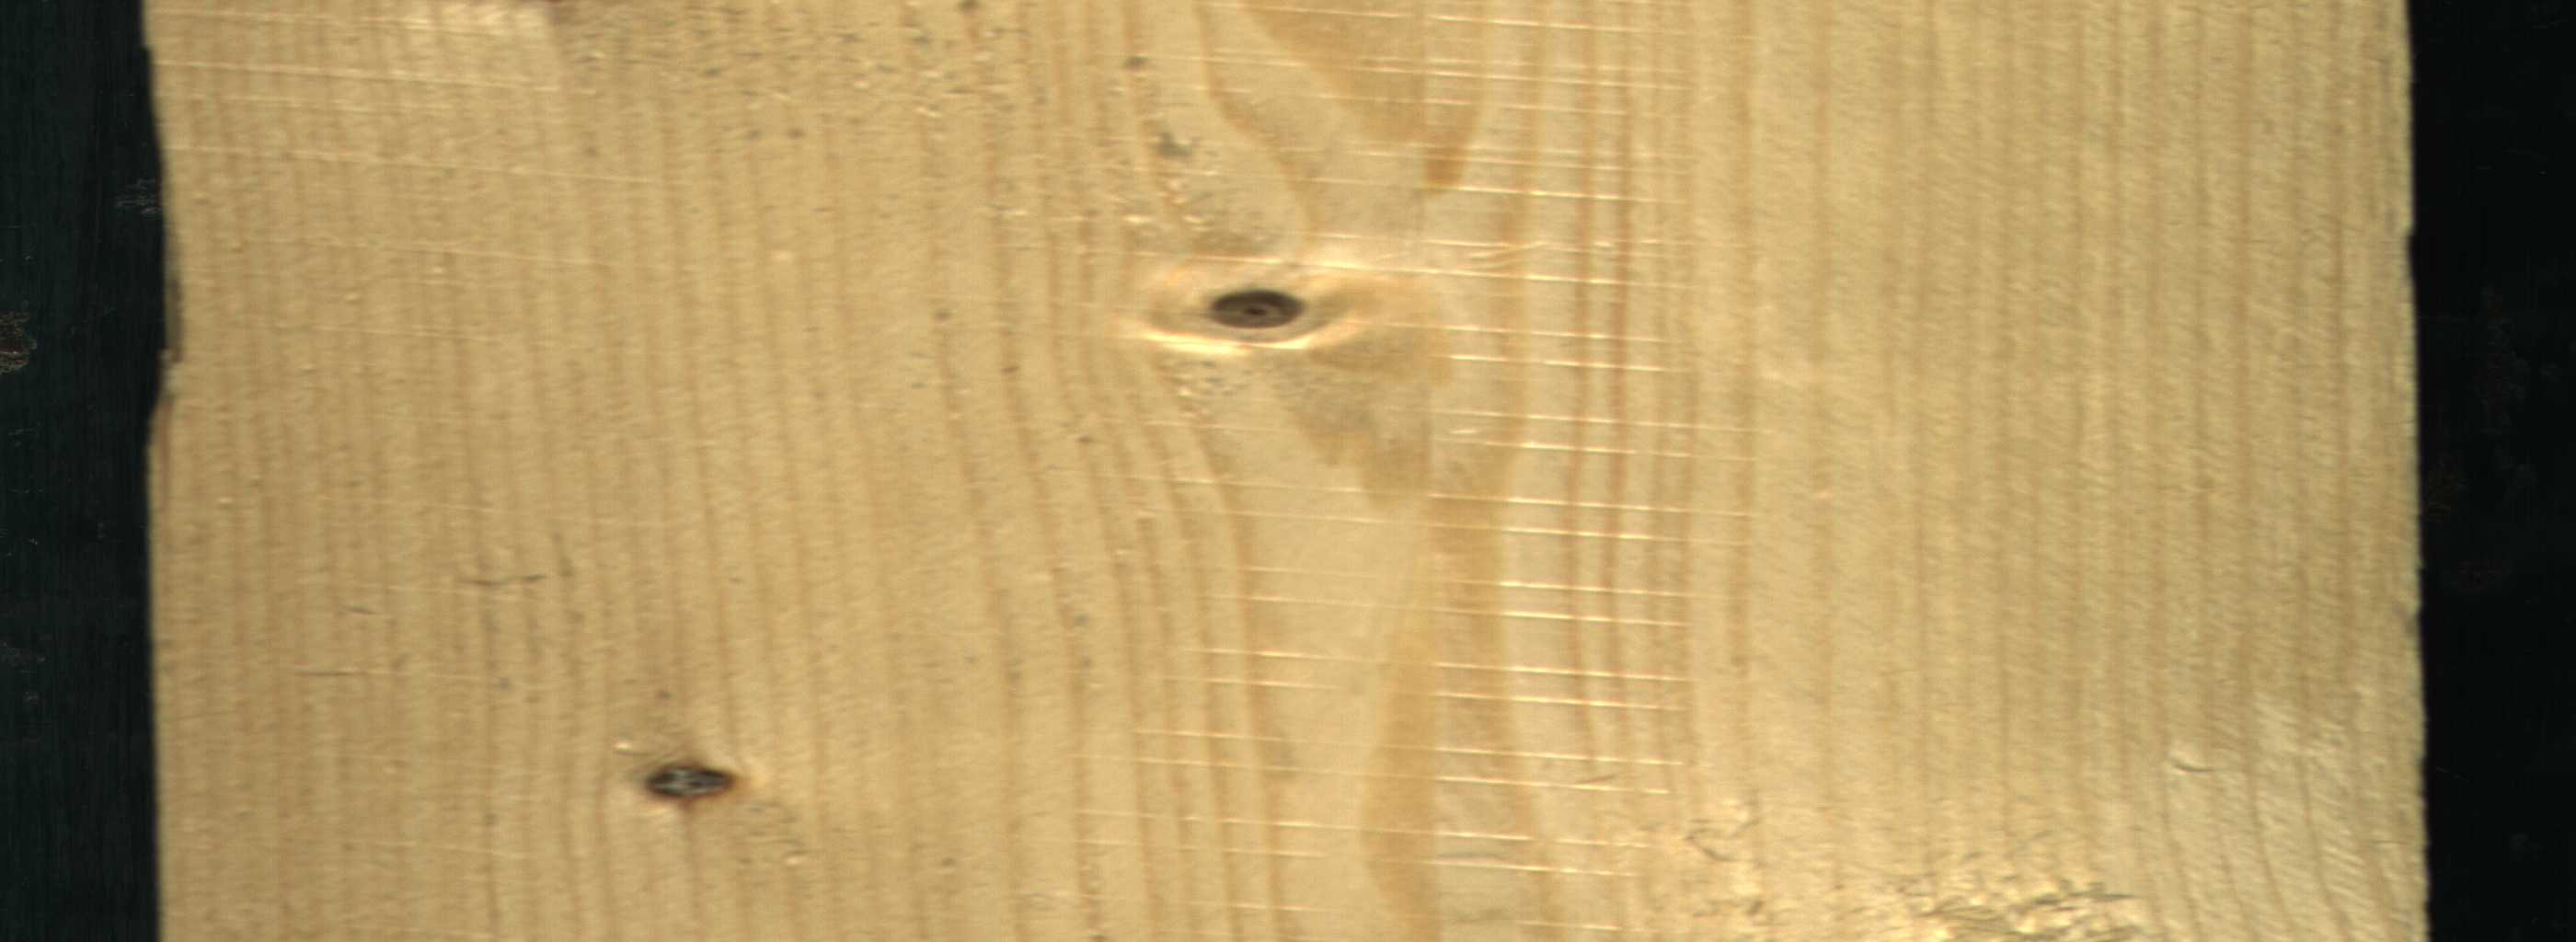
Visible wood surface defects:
Dead_Knot
Dead_Knot